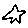
Label: star